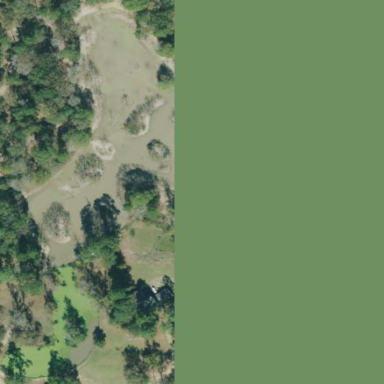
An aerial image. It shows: Wetland area.